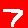
Digit: 7